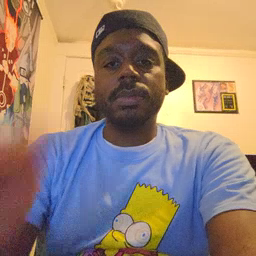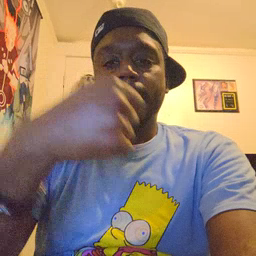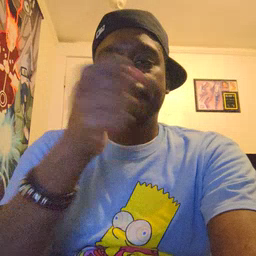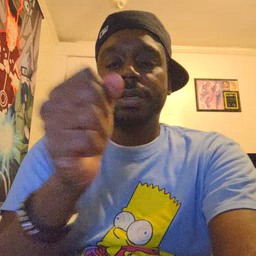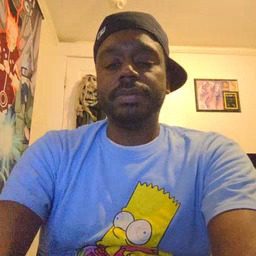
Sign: make